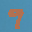
Label: 9